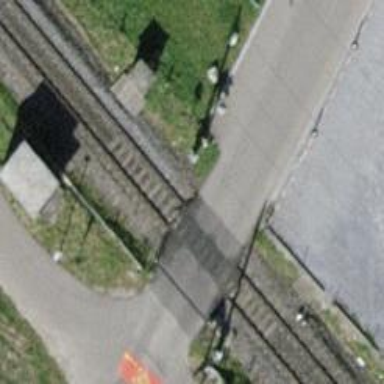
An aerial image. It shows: Level crossing at the railway with full barrier.